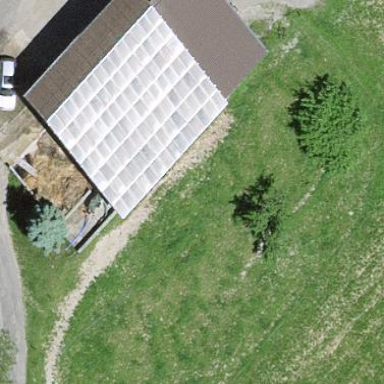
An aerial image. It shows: Shed.